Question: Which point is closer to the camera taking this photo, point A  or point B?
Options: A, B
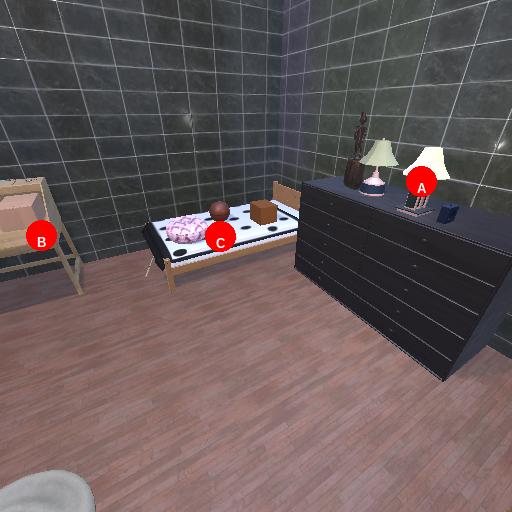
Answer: A